You are looking at the wavelet scalogram of a bearing's acceleration signal. Determine the bearing's health state. Answer with exactly one of: normal, inner_race, outer_race, ball.
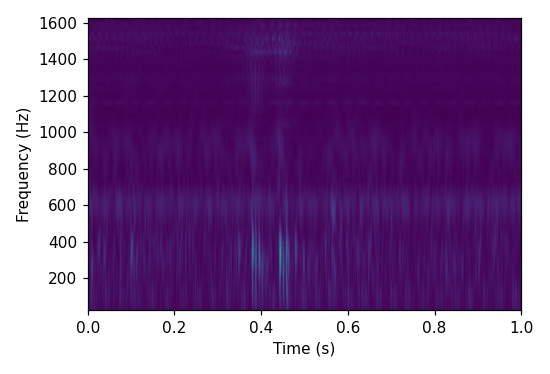
Answer: ball